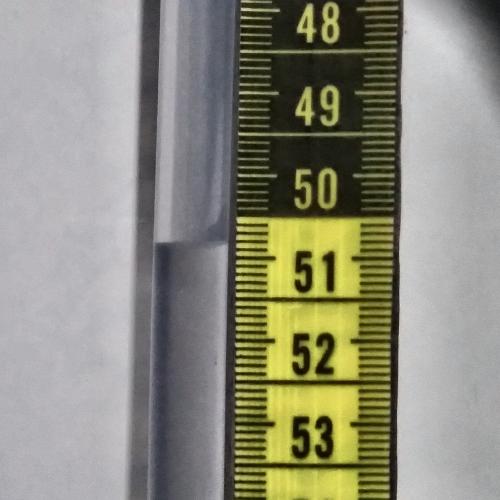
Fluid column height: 50.8 cm